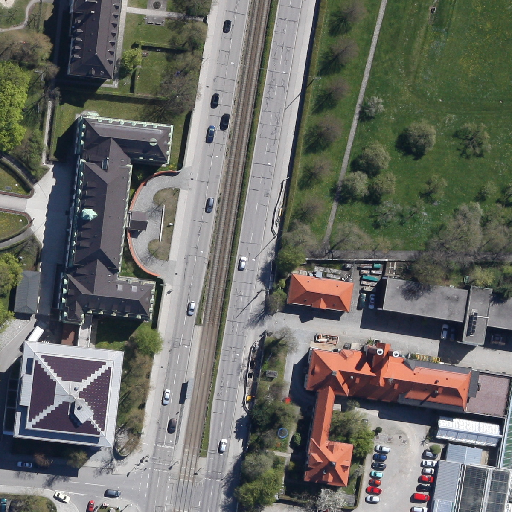
Referring expression: vehicle driving on the road